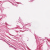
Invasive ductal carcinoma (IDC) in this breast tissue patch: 0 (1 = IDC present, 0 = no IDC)